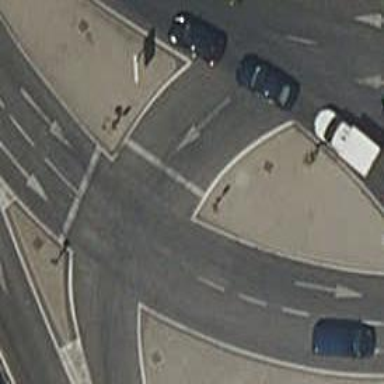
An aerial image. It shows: Road with traffic signals.